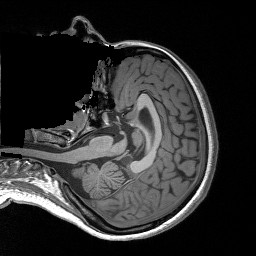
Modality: T1w
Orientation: axial